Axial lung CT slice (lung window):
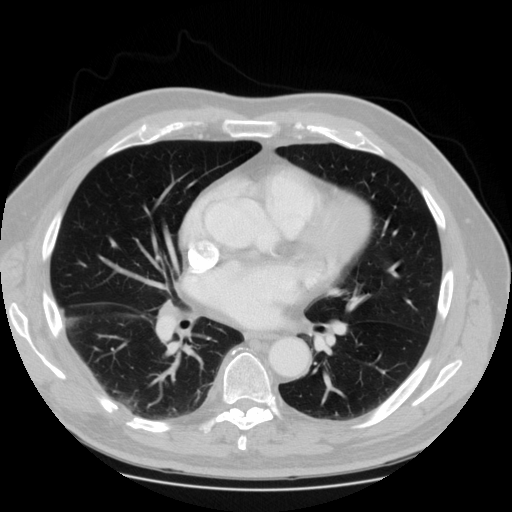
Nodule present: no